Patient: sex F, age 57
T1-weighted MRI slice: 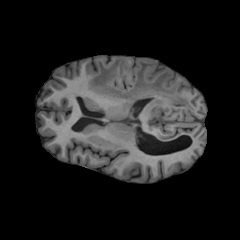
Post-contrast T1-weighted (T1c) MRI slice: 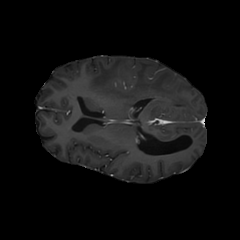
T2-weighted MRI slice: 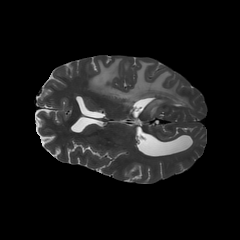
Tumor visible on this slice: yes
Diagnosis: Glioblastoma, IDH-wildtype
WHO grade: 4